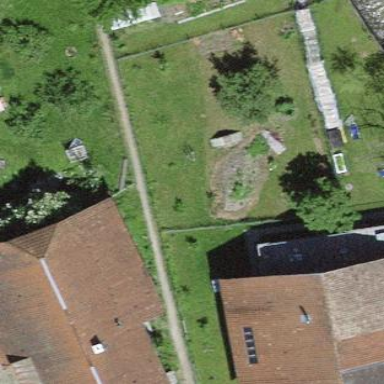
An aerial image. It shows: Barn.